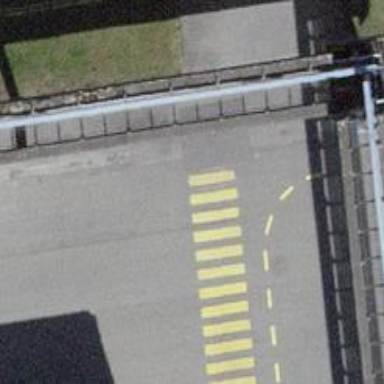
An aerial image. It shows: Uncontrolled zebra crossing.